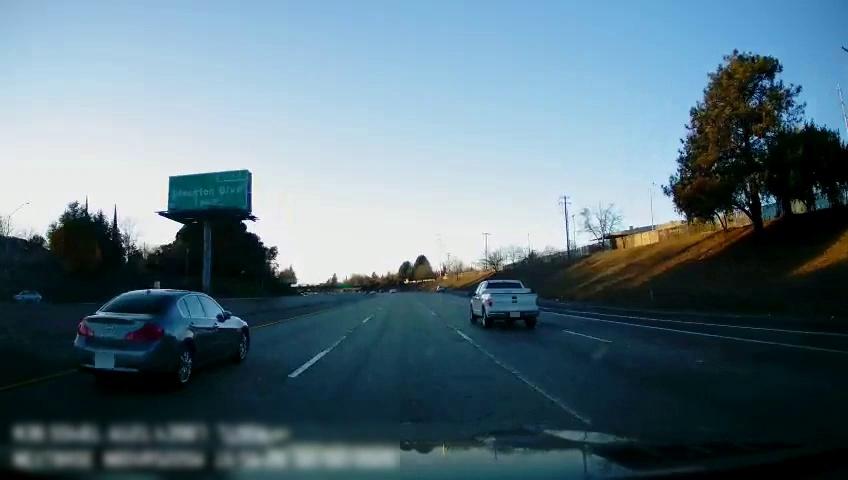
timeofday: Day
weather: Sunny
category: Drivable Space
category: Vehicles | Truck
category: Vehicles | Car
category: Vehicles | Car
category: Lanes | Alternate Lane
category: Lanes | Current Lane
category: Lanes | Current Lane
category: Lanes | Alternate Lane
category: Lanes | Alternate Lane
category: Lanes | Alternate Lane
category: Traffic | Signs